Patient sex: M
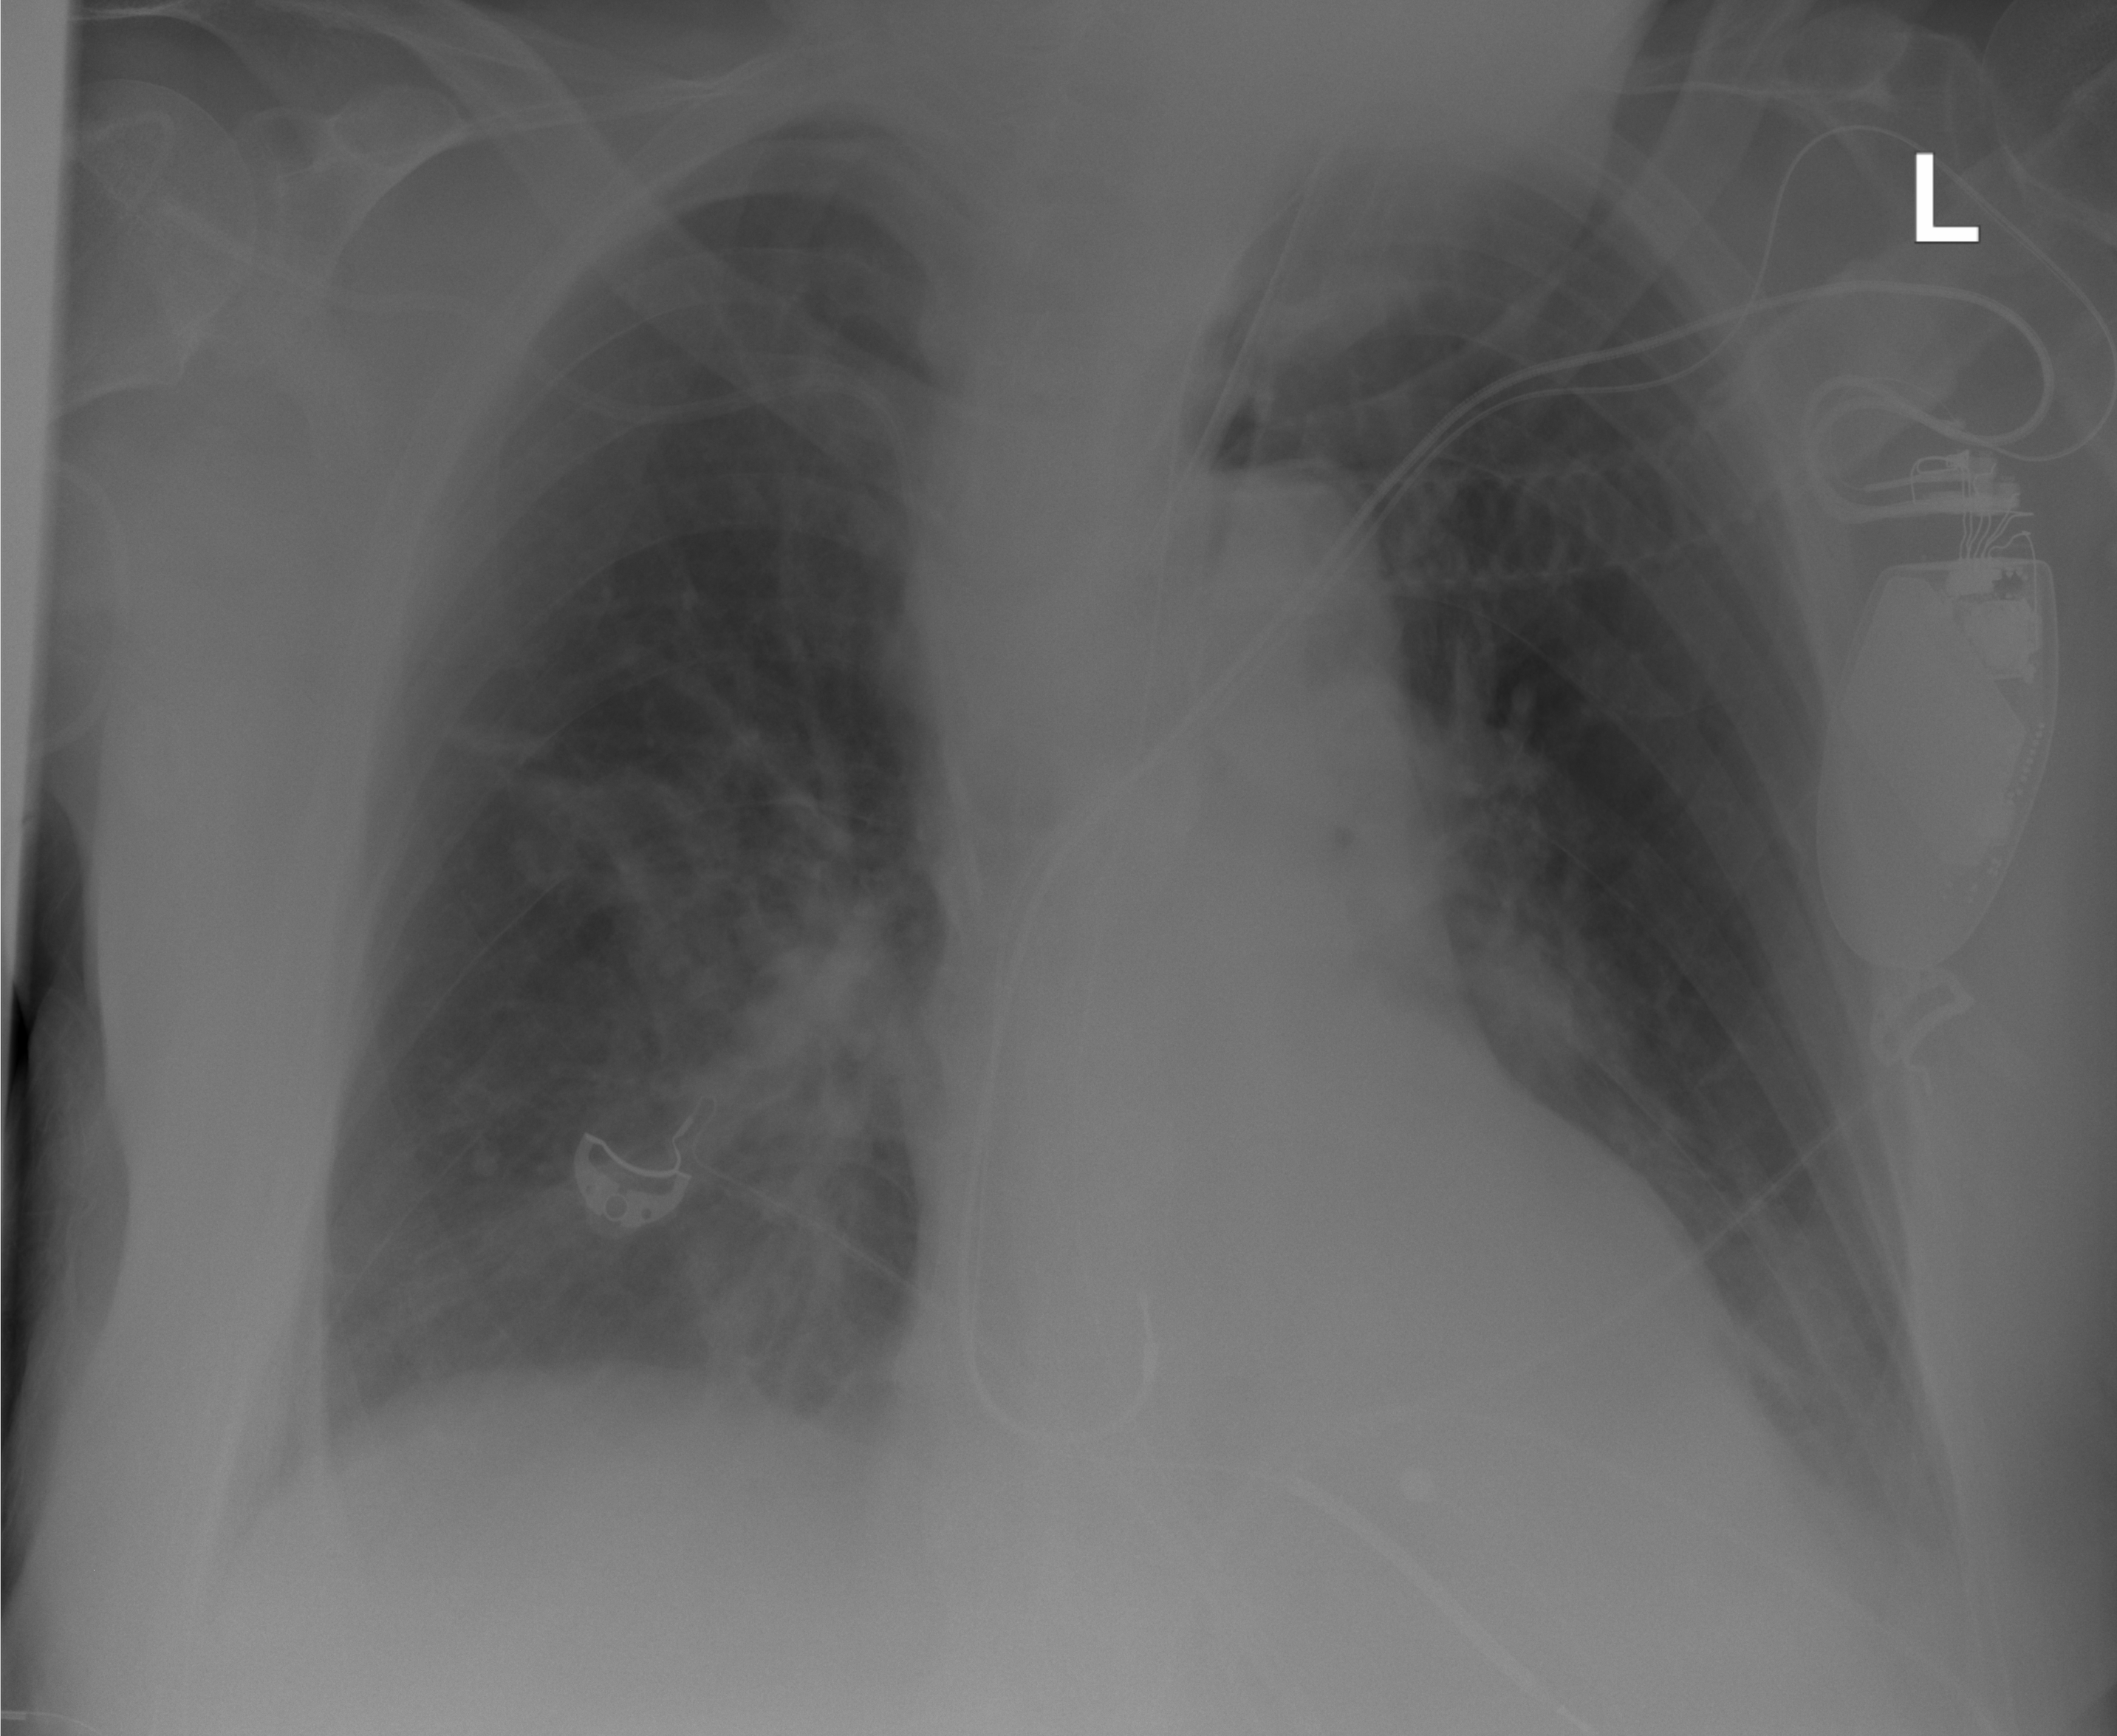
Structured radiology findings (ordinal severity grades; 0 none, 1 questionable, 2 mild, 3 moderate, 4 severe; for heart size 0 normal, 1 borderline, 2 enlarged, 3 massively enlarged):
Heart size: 0
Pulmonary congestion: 0
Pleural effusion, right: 2
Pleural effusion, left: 1
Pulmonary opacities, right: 2
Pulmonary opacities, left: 1
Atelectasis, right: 2
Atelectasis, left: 2